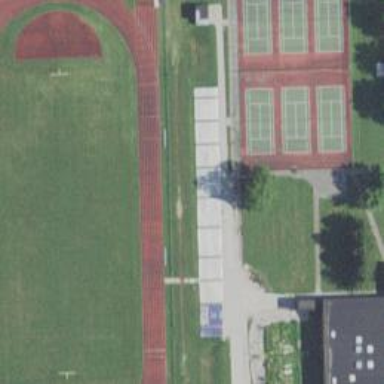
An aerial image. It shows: Athletics track located in leisure land area.